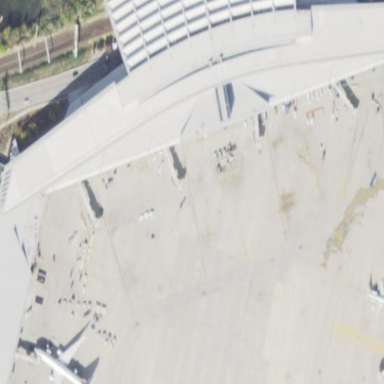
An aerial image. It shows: Transportation building at the airport terminal.